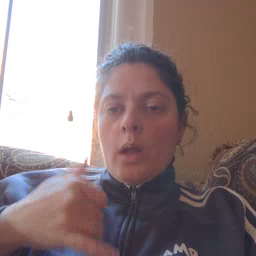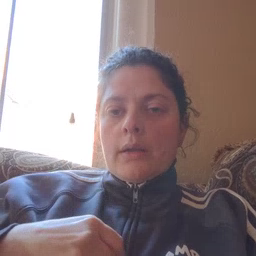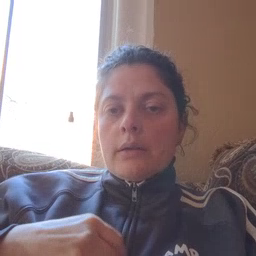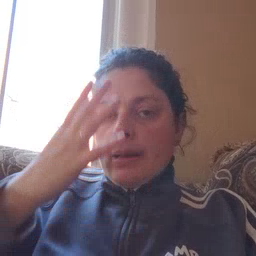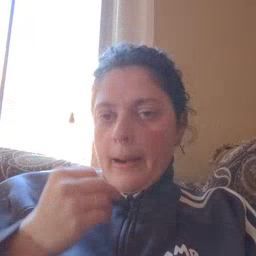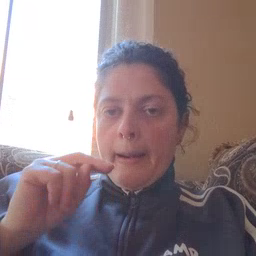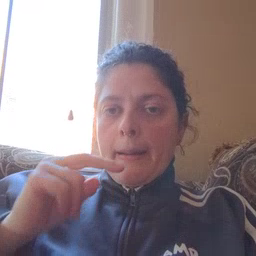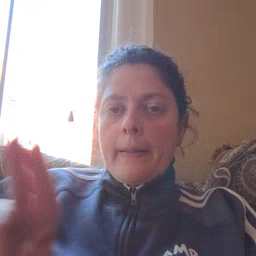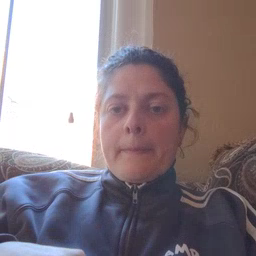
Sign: nap